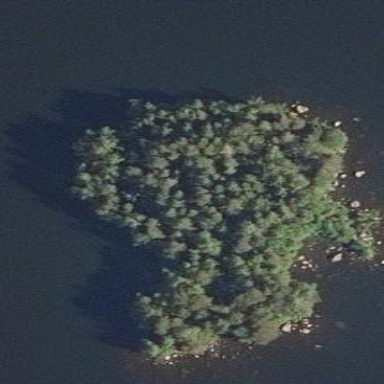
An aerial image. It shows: Islet.